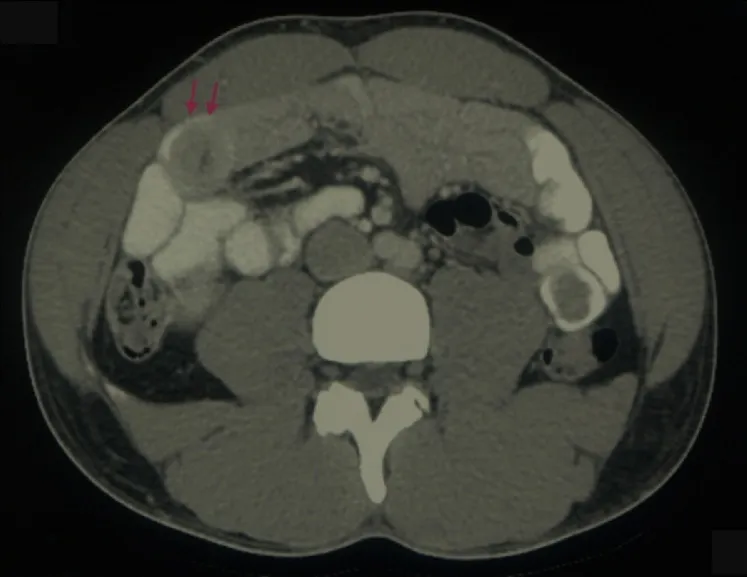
CT abdomen axial view demonstrating mild diffuse small bowel wall thickening, with two separate areas of apparent short segment jejunal intussusception without evidence of obstruction, and the characteristic 'target sign' indicative of intussusception (red arrows).
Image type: radiology (ct)